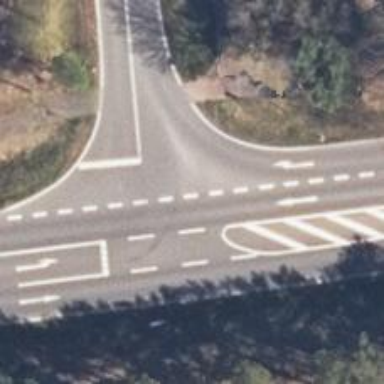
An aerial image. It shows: Primary road with asphalt surface.